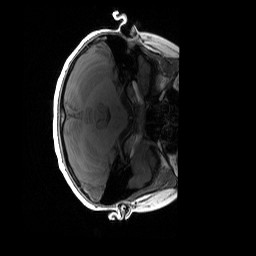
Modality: T1w
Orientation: axial
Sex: female
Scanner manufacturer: siemens
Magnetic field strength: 3 T
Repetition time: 1.9 s
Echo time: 0.00243 s